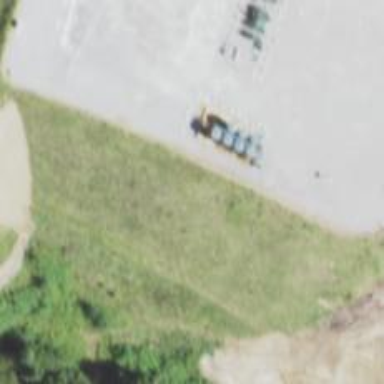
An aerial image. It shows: Storage tank with man-made structure.